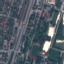
Land use / land cover: Industrial